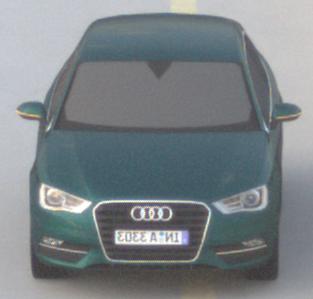
Make: Audi
Model: A3 1.2 TFSI
Detailed model: A3 (8V)
Model produced from: 2013/02
Model produced until: 2014/05
Doors: 3
Color: blue
Road condition: dry road
Daytime: sunrise or sunset
Contrast: low contrast